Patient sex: M
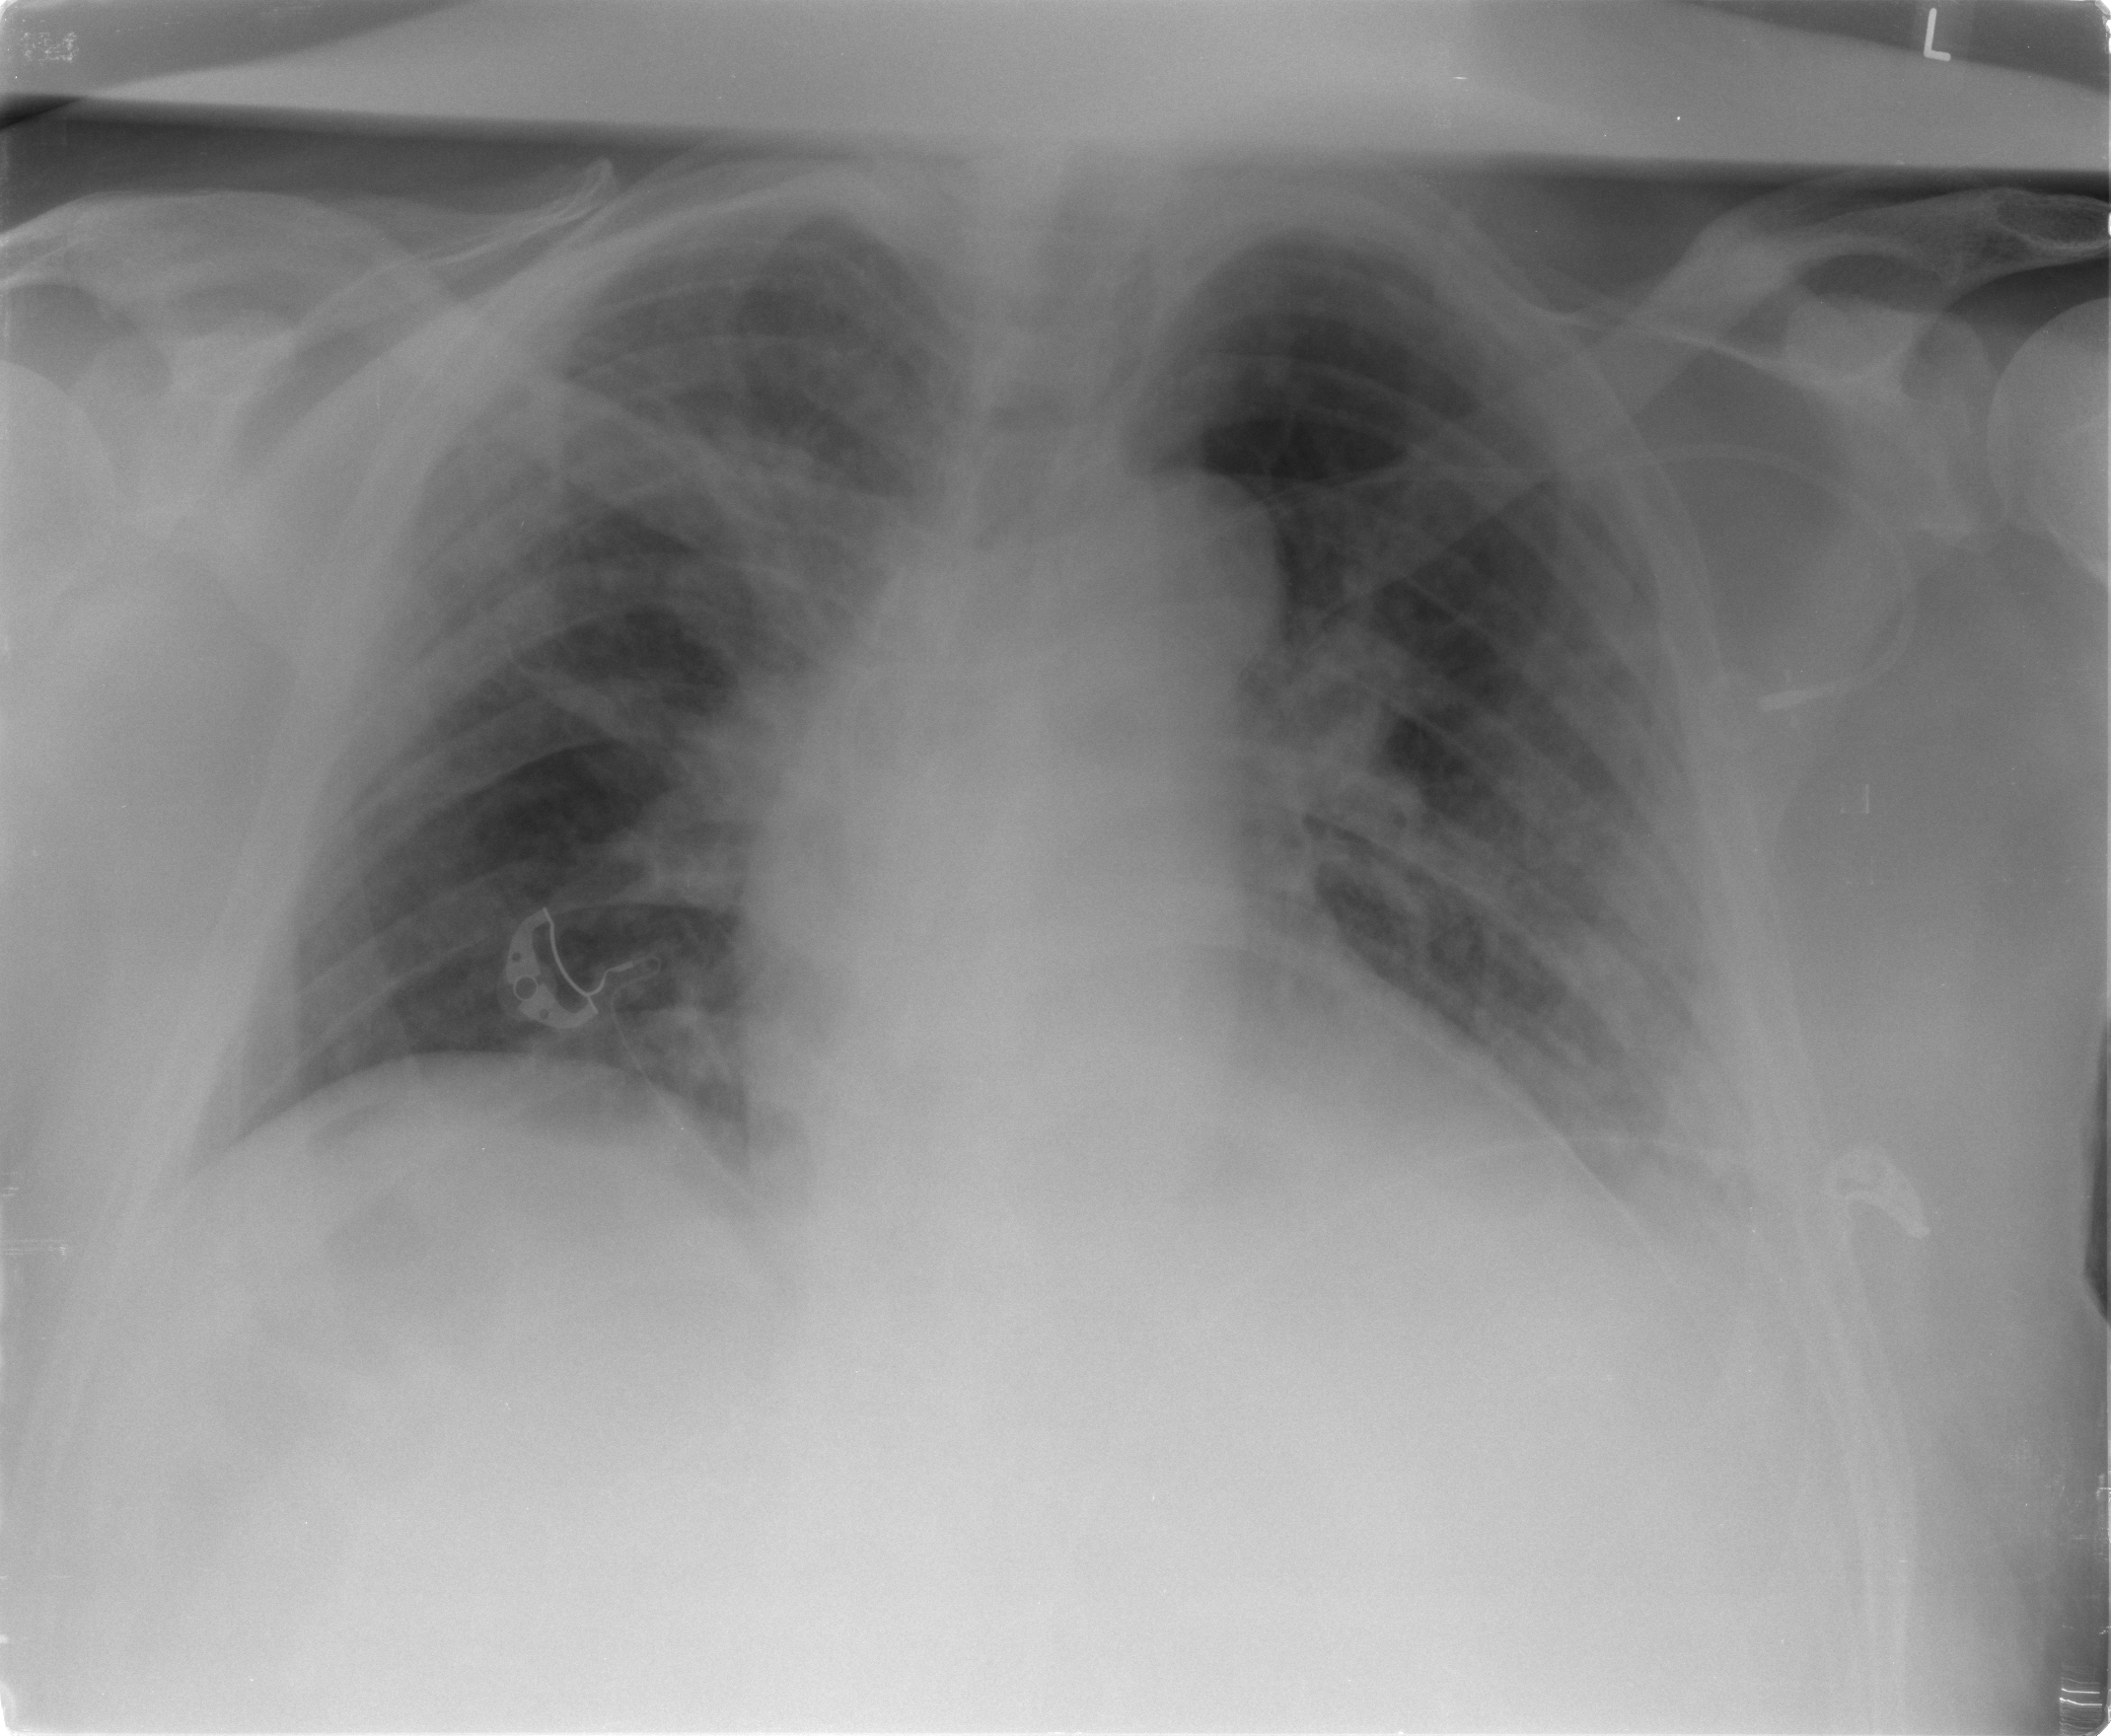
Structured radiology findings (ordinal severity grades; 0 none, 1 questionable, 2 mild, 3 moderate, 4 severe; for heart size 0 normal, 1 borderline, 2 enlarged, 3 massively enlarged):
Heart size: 0
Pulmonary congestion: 2
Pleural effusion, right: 0
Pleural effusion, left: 1
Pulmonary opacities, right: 1
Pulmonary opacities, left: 2
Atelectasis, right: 2
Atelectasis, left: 2